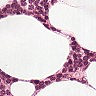
Metastatic tissue present: no